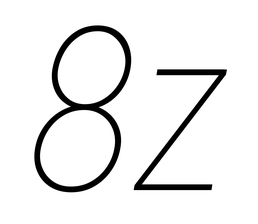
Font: Roboto-Italic_Condensed_Thin_Italic